Question: we are developing a web application using
- -
Our Requirement: we have a table called Departments with two columns "deptId and Employees". We have created Entity and view objects for Departments table. We are using data control of view object to create a table in jsf page. Our desired table is as below. We drag and drop first column. And we need to create another column that should contain green image if employees in the department is less than 100(for ex) otherwise red image. Our main requirement is we have show image depending on some condition.

Thanks in advance.
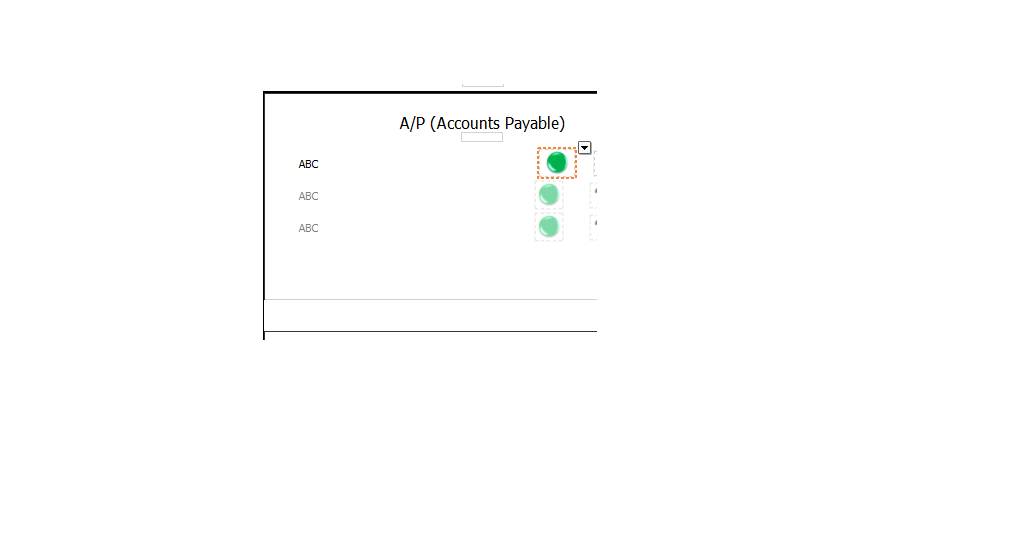
Answer: Or in a single line with conditional EL:
'''
<af:image source=
"#{row.bindings.EmployeeCount.inputValue ge 100 ? '/red.png' : '/green.png'}"/>
'''